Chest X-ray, PA view. Patient: 61 years old, sex F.
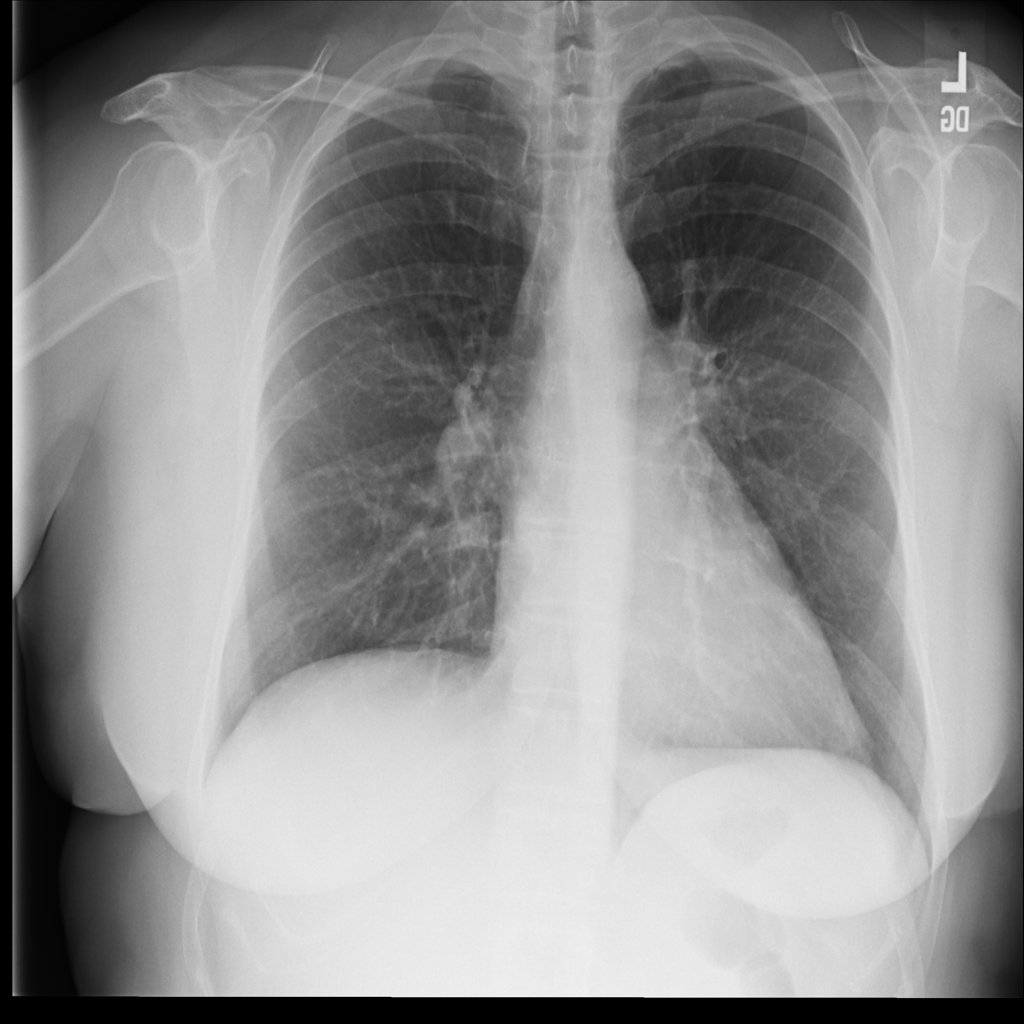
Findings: No Finding